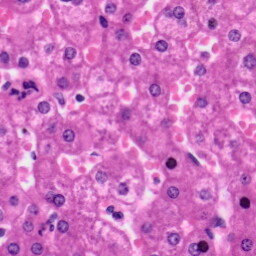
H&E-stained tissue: Liver